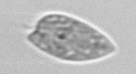
Label: Prorocentrum_dentatum